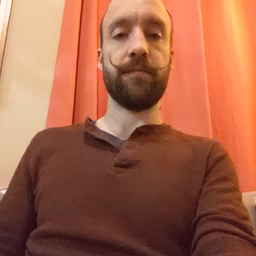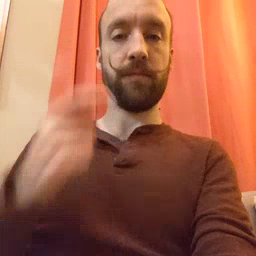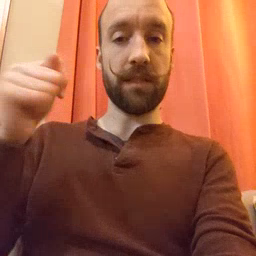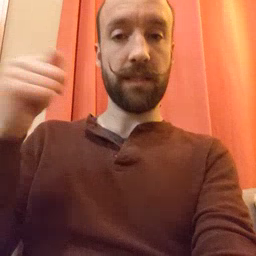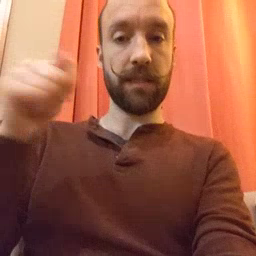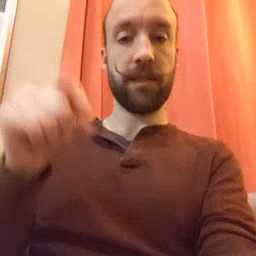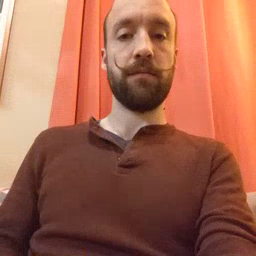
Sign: toy